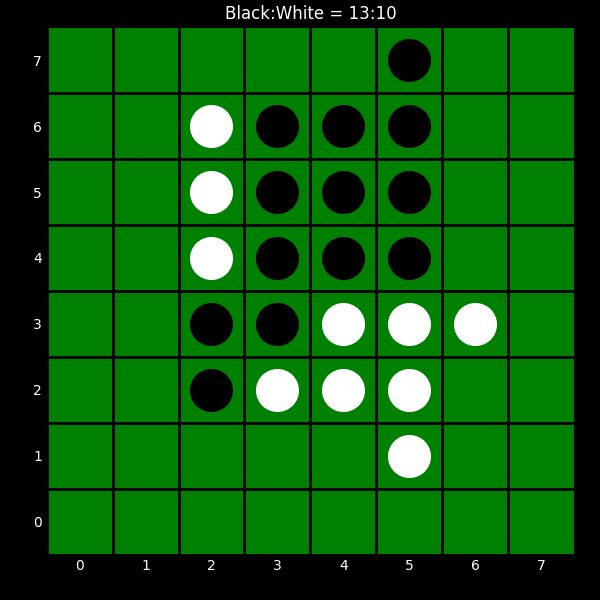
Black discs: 13
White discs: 10